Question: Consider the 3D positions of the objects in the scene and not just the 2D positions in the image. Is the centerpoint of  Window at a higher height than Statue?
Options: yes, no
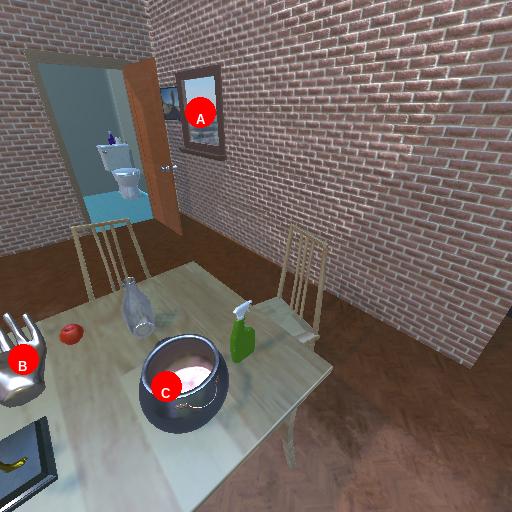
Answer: yes